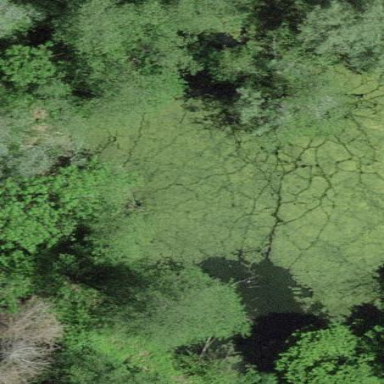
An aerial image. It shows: Peaceful pond surrounded by nature.